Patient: sex M, age 59
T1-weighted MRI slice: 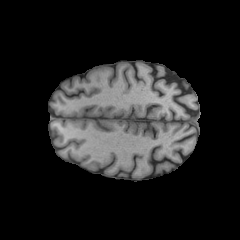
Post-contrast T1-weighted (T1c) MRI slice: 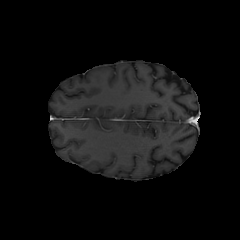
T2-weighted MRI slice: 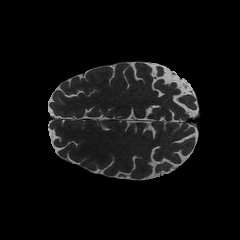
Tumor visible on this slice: no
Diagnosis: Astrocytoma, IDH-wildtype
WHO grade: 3